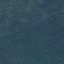
Label: Forest